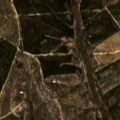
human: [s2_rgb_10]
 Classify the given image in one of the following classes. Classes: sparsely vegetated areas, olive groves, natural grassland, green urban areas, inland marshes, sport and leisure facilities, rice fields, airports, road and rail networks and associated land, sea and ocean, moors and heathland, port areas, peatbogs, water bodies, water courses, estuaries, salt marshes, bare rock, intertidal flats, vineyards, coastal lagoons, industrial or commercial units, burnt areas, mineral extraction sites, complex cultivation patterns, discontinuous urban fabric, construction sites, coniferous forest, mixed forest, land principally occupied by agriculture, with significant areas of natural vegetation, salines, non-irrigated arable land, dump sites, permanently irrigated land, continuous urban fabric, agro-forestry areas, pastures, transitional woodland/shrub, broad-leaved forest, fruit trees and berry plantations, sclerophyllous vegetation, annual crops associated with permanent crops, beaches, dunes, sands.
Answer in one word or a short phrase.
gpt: olive groves, broad-leaved forest, transitional woodland/shrub